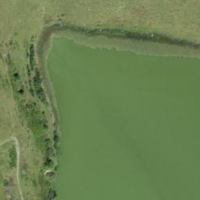
EUNIS habitat code: 14
Species observed at this site:
Persicaria amphibia
Rhododendron ferrugineum
Pimpinella major
Alnus alnobetula